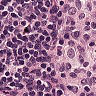
Metastatic tissue present: no